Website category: sports
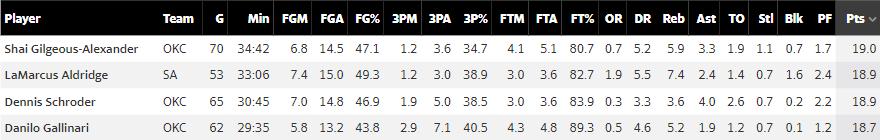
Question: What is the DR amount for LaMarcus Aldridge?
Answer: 5.5

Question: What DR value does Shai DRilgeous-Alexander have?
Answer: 5.2

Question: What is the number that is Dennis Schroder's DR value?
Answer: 3.3

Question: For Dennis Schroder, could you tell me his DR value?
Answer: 3.3

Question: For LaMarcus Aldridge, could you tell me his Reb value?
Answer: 7.4

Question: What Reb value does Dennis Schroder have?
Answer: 3.6

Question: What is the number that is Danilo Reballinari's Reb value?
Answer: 5.2

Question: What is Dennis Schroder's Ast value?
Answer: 4.0

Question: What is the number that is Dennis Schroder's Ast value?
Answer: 4.0

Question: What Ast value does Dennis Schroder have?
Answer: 4.0

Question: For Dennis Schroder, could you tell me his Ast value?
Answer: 4.0

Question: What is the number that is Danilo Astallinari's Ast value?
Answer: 1.9

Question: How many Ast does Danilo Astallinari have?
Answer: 1.9

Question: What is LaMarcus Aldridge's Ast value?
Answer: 2.4

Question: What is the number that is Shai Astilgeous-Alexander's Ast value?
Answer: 3.3

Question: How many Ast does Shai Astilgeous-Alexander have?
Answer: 3.3

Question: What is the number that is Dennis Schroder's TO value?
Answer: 2.6

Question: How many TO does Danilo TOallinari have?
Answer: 1.2

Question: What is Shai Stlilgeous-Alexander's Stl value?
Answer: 1.1

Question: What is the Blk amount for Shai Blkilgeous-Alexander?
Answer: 0.7

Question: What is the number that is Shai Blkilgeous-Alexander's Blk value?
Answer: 0.7

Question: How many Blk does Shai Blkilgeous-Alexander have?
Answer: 0.7

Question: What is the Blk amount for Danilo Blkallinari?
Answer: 0.1

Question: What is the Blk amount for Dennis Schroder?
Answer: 0.2

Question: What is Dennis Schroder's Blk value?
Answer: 0.2

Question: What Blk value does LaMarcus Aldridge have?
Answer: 1.6

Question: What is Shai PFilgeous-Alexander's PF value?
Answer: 1.7

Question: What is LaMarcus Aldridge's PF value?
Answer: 2.4

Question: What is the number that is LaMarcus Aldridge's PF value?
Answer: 2.4

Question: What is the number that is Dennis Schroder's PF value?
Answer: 2.2

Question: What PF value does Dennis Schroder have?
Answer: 2.2

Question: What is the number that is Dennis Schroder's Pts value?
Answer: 18.9

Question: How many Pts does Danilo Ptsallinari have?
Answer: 18.7